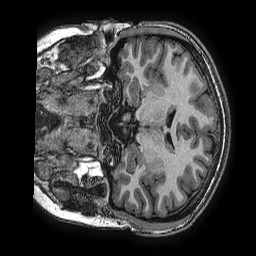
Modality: T1w
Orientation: coronal
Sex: female
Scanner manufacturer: ge
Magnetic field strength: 3 T
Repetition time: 0.0077 s
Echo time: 0.003436 s